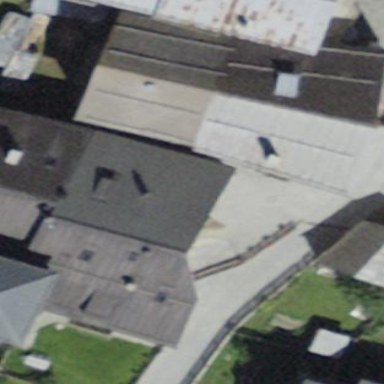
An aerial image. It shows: Stable building.